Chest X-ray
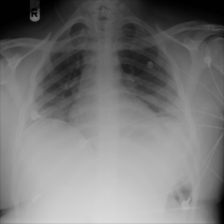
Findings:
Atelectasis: negative
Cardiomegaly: negative
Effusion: negative
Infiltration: positive
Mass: negative
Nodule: negative
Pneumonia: negative
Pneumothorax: negative
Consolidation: negative
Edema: negative
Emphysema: negative
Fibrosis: negative
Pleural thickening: negative
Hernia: negative